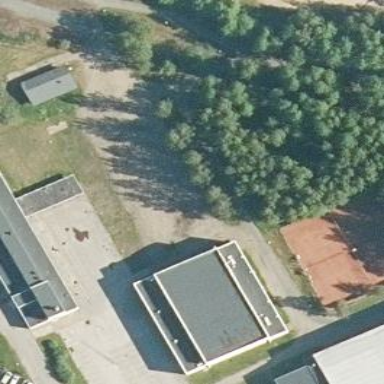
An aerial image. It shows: Parking area is available.